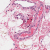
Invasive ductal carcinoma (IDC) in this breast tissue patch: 0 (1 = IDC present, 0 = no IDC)